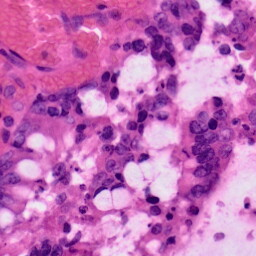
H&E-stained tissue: Colon